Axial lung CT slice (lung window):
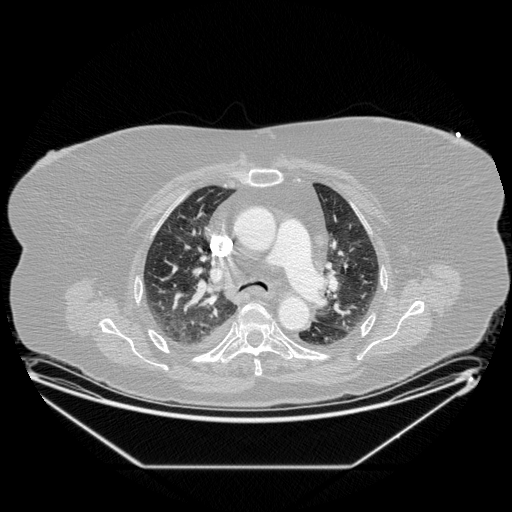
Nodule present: no